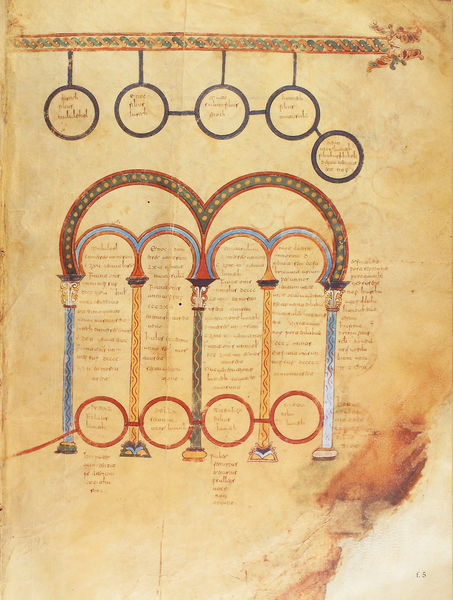
Titel: Beatus-Manuskript
Künstler: Magius
Institution: New York, Pierpont Morgan Library
Schlagwörter: blau, gelb, grün, säule, säulen, zeichnung, rot, ornament, alt, blatt, kreis, farbig, schrift, papier, bogen, rundbogen, bögen, buch, seite, text, kreise, pergament, handschrift, beschädigt, buchmalerei, hbogen, angebrannt